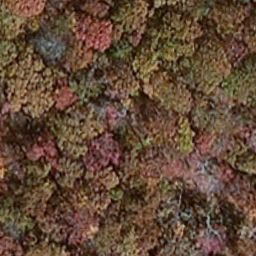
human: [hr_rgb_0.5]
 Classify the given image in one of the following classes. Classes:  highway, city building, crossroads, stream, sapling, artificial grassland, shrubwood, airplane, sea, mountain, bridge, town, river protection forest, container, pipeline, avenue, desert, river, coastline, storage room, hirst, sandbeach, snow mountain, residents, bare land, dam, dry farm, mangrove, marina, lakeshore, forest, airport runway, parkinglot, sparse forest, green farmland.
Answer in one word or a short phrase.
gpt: mangrove